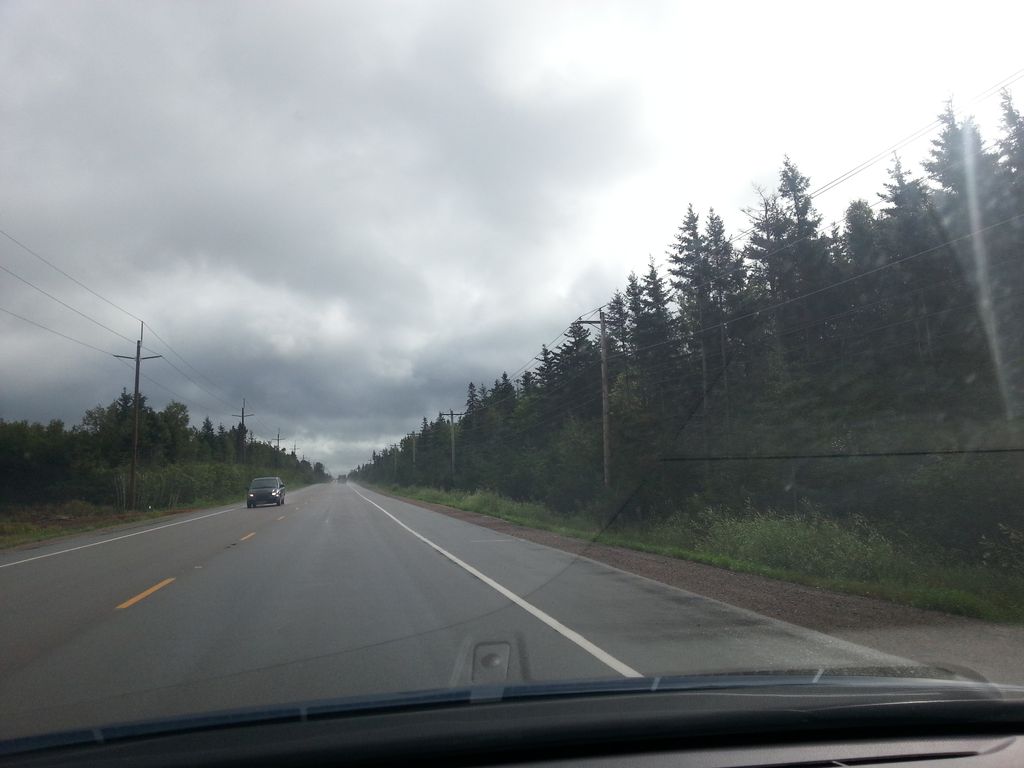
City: charlottetown